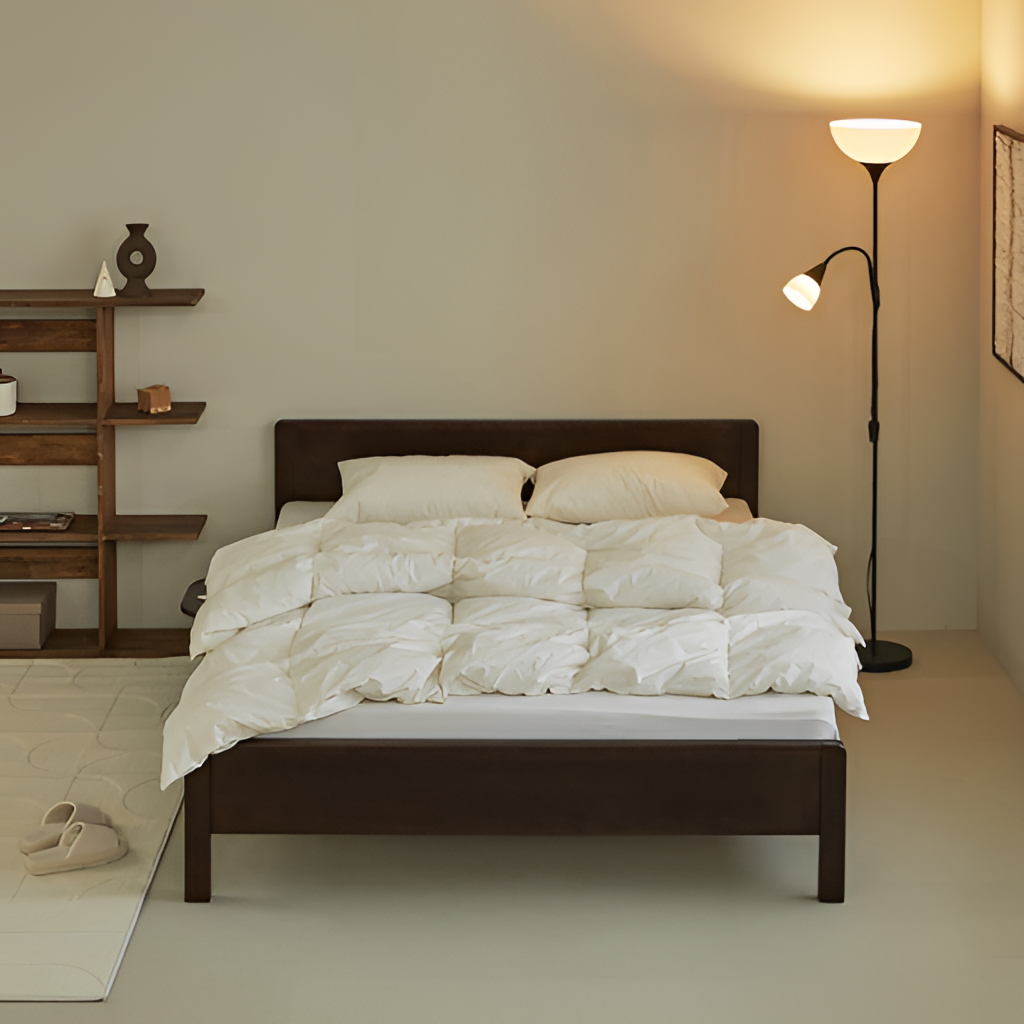
wood bed, bedroom, beige paint wallpaper, with solid pattern, contemporary, beige tile flooring, with large square pattern